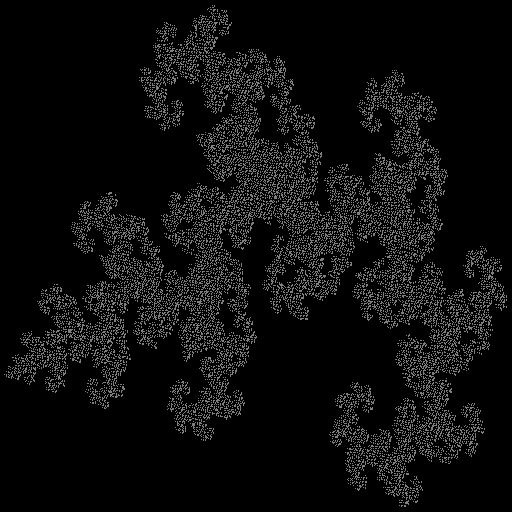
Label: a2